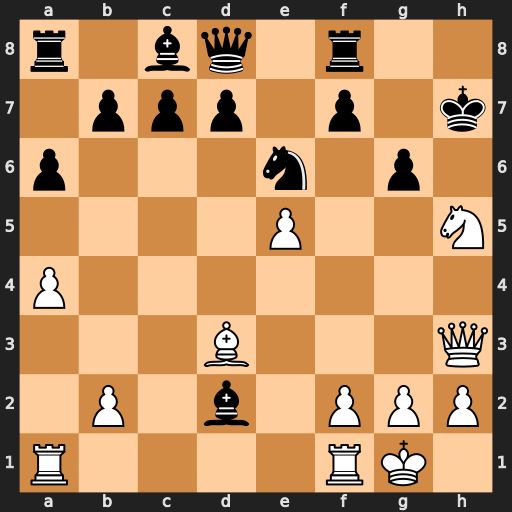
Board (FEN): r1bq1r2/1ppp1p1k/p3n1p1/4P2N/P7/3B3Q/1P1b1PPP/R4RK1
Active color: w
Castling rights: -
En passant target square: -
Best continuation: Nf6+ Kg7 Qh7#